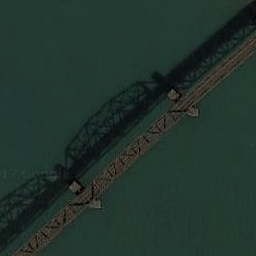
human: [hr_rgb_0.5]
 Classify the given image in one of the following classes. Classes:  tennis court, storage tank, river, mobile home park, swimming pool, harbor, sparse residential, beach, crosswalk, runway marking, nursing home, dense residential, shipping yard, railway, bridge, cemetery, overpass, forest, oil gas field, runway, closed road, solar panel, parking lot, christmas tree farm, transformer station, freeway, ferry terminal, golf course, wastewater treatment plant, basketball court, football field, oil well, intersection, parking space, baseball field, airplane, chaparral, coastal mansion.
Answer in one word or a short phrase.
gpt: bridge